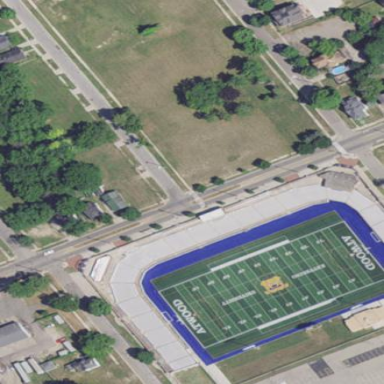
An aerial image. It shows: Pitch for American football.